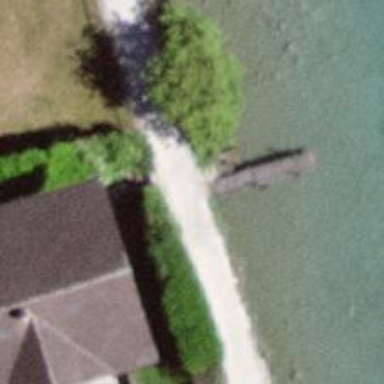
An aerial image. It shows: Man-made pier.